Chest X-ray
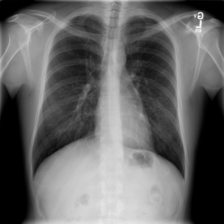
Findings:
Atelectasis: negative
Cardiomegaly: negative
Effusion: negative
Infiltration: negative
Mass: negative
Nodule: negative
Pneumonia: negative
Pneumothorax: negative
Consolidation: negative
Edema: negative
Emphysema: negative
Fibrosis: negative
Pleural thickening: negative
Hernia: negative